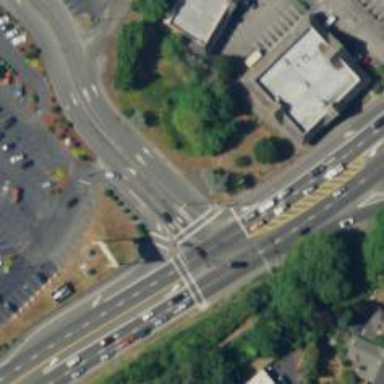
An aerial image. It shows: Marked crossing on footway.